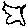
Label: bird